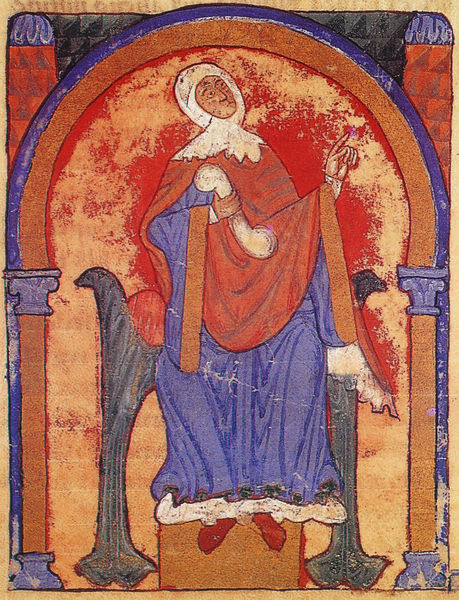
Titel: Tumbo A
Institution: Santiago de Compostela, Archivo de la Catedral
Schlagwörter: blau, hand, mann, umhang, weiß, finger, frau, grau, kleid, schwarz, säule, säulen, rot, tuch, haube, gericht, richter, kirche, figur, geistlicher, gewand, gold, sitzend, gotik, füße, papier, bogen, lila, thron, einfach, kopftuch, zeigefinger, wandmalerei, zeigen, buch, initiale, tron, ritter, kapitell, buchseite, mittelalter, predigt, fresko, maria, lirche, buchmalerei, gewandt, lehren, byzantinisch, buc, säulenbogen, h, lehrend